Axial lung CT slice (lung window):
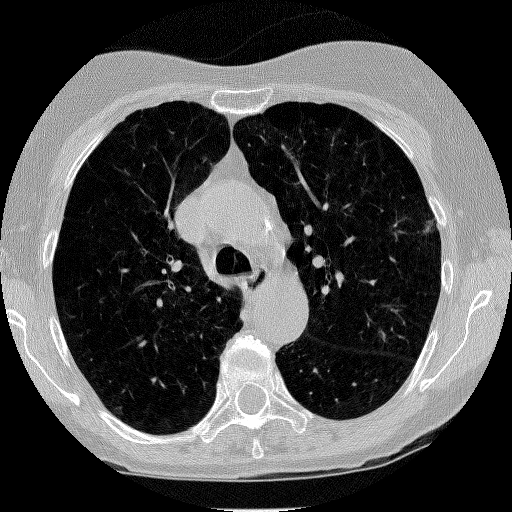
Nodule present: no